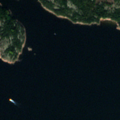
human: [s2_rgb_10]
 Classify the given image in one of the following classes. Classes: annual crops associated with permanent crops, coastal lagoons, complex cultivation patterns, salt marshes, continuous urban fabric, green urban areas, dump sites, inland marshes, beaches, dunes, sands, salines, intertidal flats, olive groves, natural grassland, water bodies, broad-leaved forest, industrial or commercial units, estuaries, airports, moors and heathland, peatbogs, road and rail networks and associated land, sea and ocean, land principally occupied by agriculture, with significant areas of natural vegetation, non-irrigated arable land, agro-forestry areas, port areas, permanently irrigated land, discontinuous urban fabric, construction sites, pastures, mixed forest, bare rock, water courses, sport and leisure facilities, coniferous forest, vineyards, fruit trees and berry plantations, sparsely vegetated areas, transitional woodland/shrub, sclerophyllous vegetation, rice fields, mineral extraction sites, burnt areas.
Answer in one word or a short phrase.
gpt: coniferous forest, sea and ocean